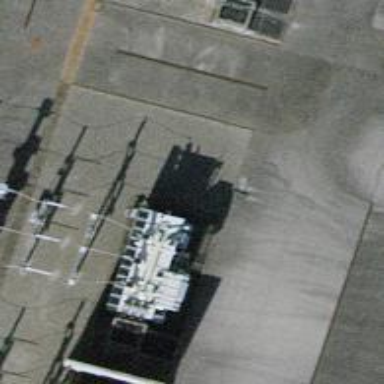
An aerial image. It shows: Transformer is shown.